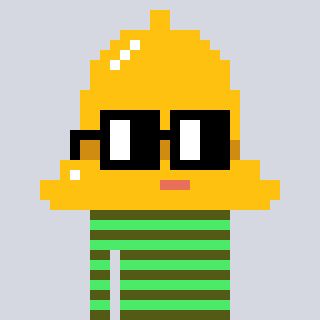
a pixel art character with square black glasses, a bell-shaped head and a teal-colored body on a cool background